Field crop: maize
Growth stage: 2
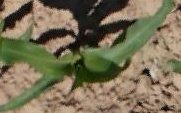
Species: maize